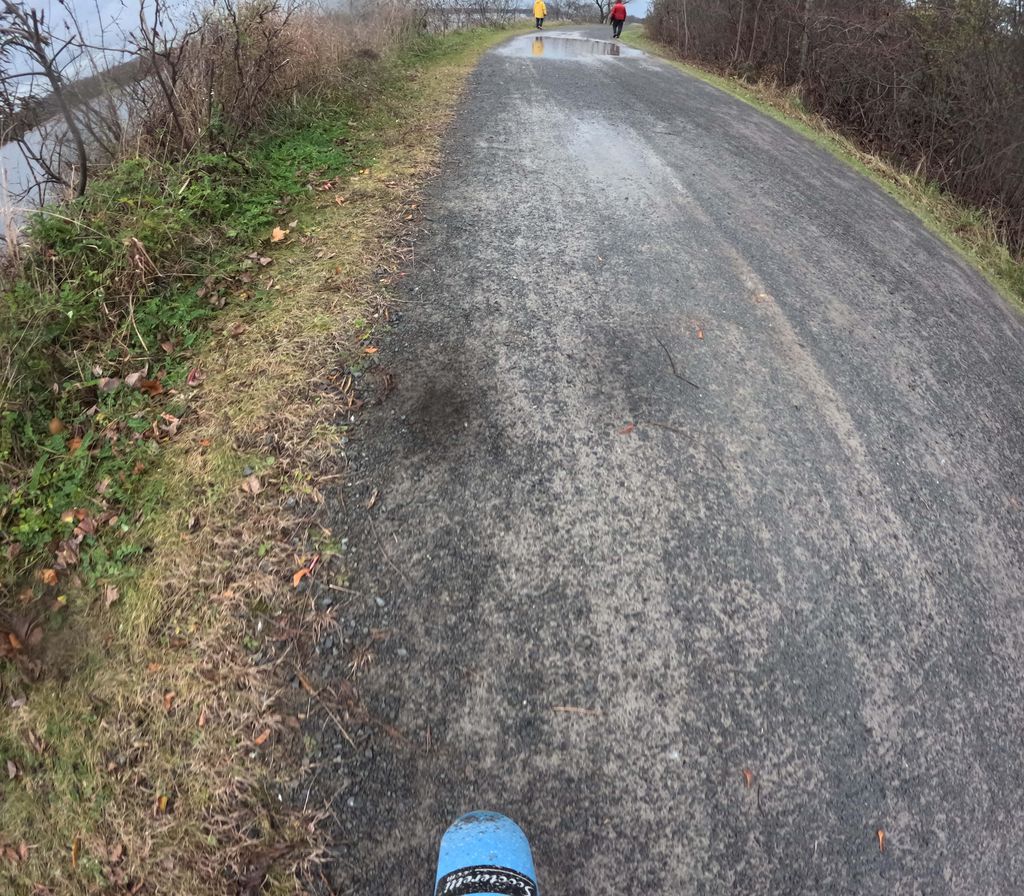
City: ottawa-gatineau